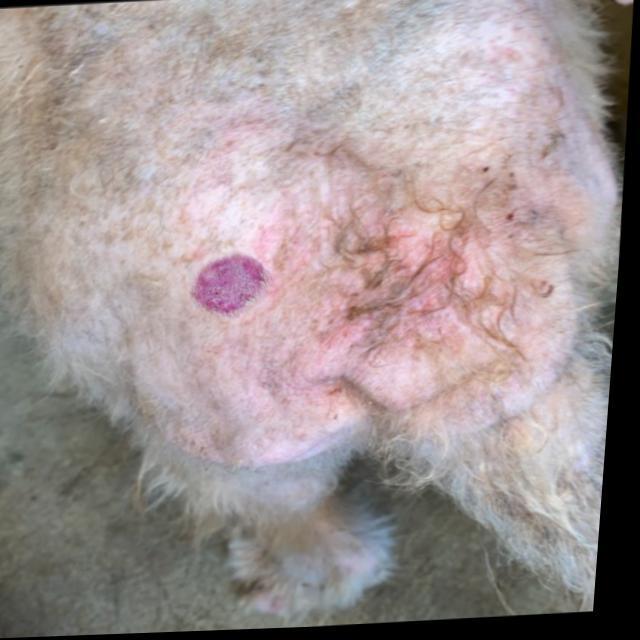
Canine ringworm (Dermatophytosis) — fungal infection caused by Microsporum or Trichophyton. Presents with circular alopecia, scaling, crusting, and broken hairs.